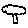
Label: tree